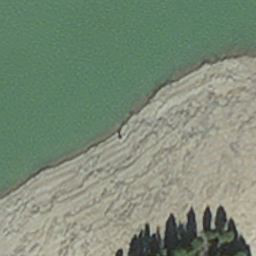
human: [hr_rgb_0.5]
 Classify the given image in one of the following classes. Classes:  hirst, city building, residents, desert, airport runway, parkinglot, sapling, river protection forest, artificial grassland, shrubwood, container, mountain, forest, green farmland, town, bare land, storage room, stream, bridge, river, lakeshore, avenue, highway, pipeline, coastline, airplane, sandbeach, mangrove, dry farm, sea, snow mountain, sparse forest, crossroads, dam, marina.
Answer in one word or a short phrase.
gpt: hirst